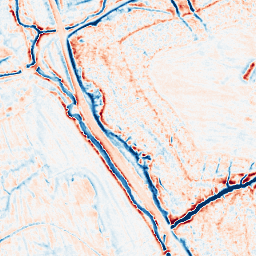
Category: edge_preserving
Decomposition family: anisotropic_diffusion
Decomposition parameters: iterations: 20
kappa: 100
gamma: 0.15
Upsampling method: bilinear
Upsampling parameters: scale: 4
Upsampling scale: 4